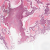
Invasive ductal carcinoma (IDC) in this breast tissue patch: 0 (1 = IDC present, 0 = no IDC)